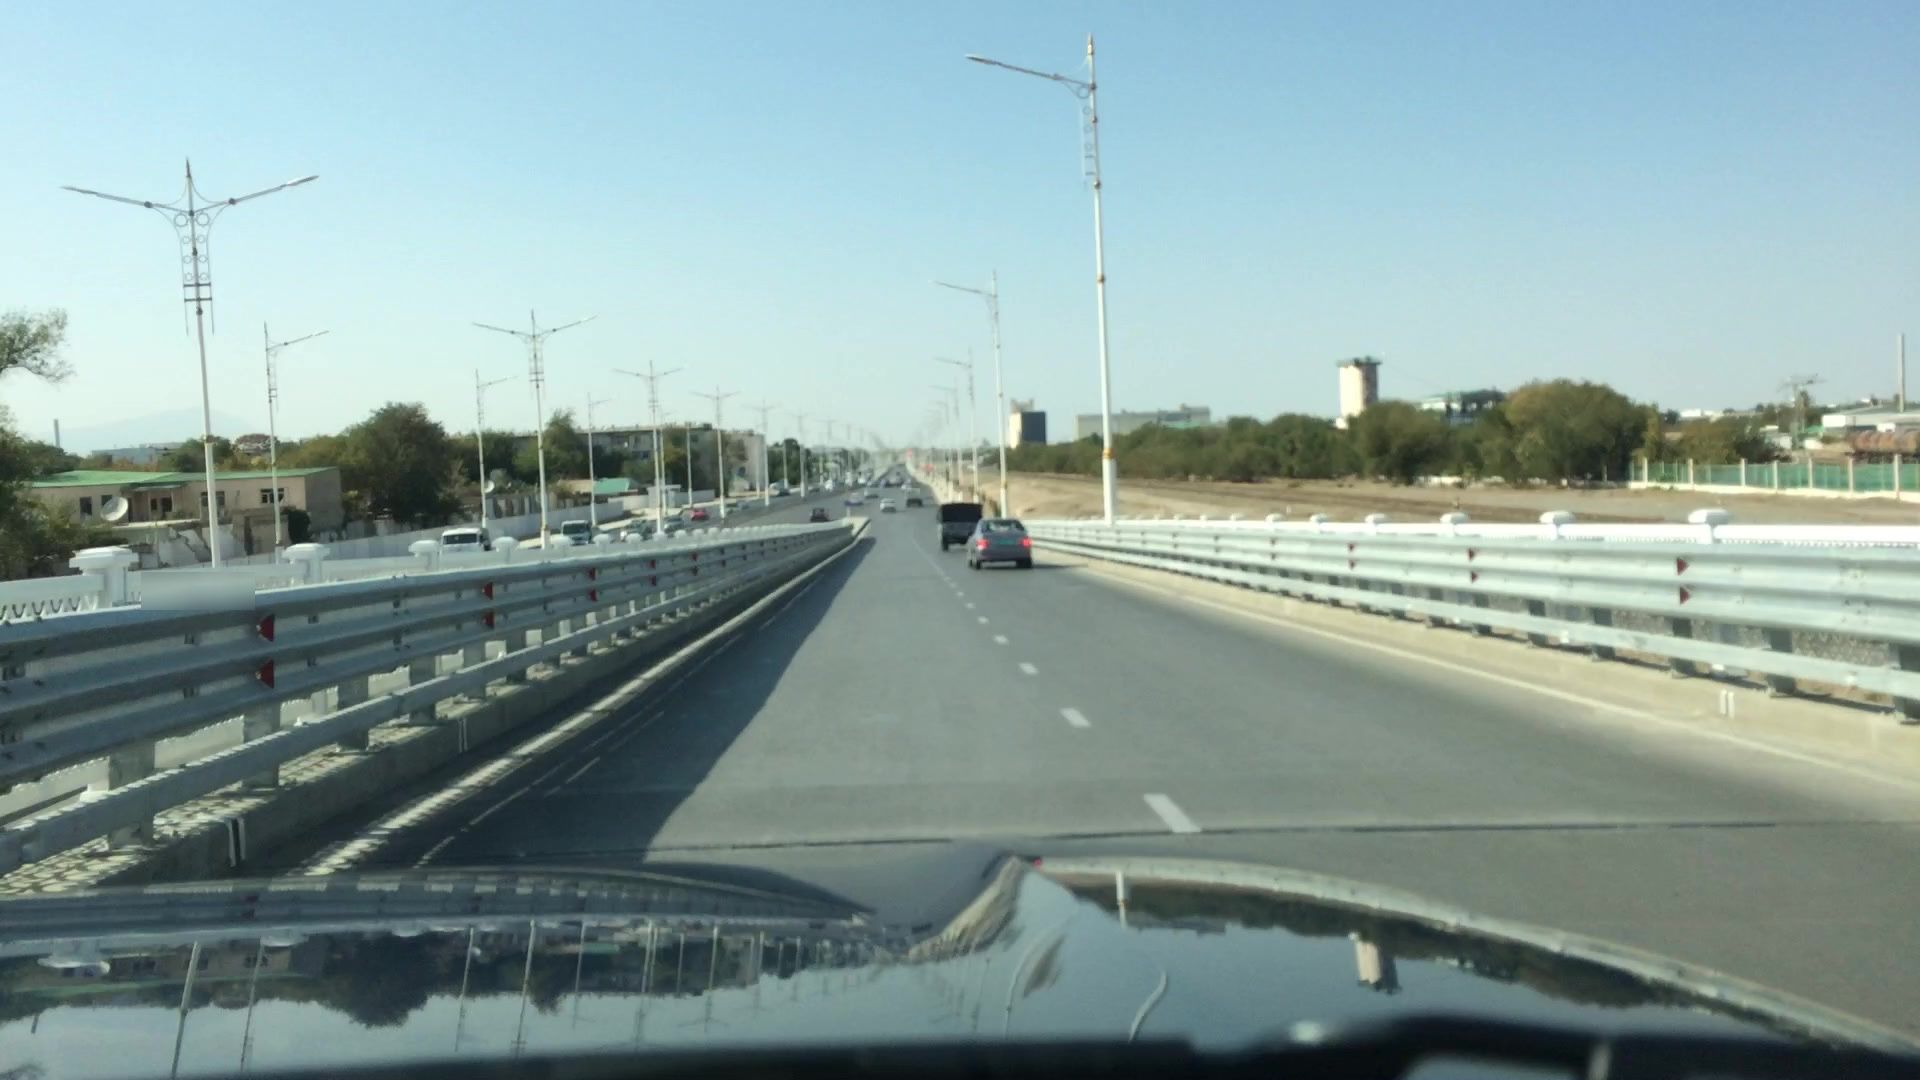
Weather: snowy
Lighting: day
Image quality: good
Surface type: driving surface
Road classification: trunk_link, residential
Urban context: urban centre
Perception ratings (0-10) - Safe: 0.99, Lively: 1.86, Beautiful: 0.44, Boring: 7.39, Depressing: 8.1, Wealthy: 1.76